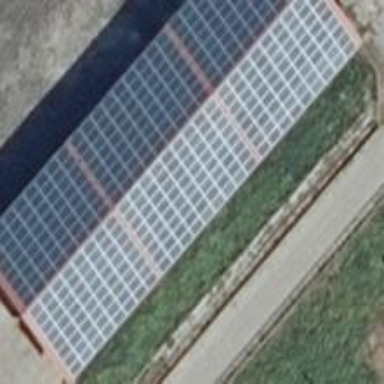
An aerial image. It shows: Solar photovoltaic panel generating electricity. It is small installation located on building.